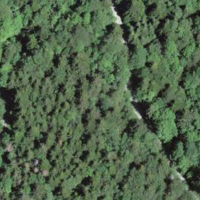
EUNIS habitat code: 44
Species observed at this site:
Cardamine heptaphylla